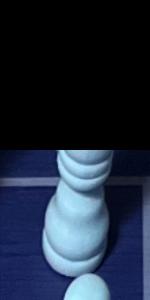
Label: Bishop_White